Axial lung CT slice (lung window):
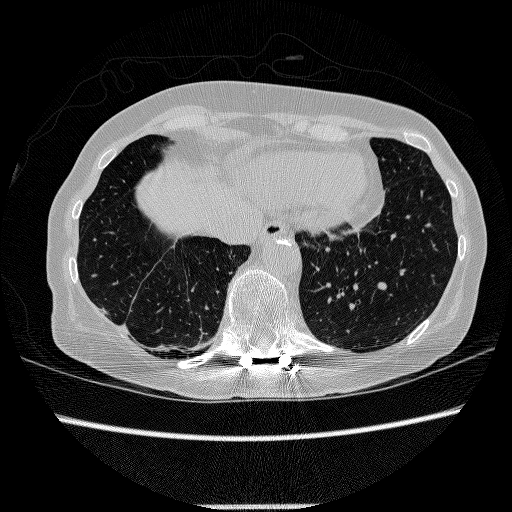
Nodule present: no